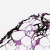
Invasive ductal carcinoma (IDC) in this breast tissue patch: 0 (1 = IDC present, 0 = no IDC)